Question: i create the table and search option code get form <URL>
my table one extra row taken for table data more clearance
'''
<input type="text" id="myInput" onkeyup="myFunction()" placeholder="Search for names.." title="Type in a name OF LOCO">
<table id="myTable" class="table table-striped" align="center" style="text-align:center;">
<tr class="header">
<th style="text-align:center;" rowspan="2">Loco</th>
<th style="text-align:center;" rowspan="2">TFR</th>
<th style="text-align:center;" rowspan="2">TRCTION MOTOR</th>
<th style="text-align:center;" colspan="3">Starting Current(Amps)</th>
<th style="text-align:center;" rowspan="2">Countinuous Current</th>
</tr>
<tr class="header">
<td>2 min</td>
<td>10 min</td>
<td>60 min</td>
</tr>
<tr>
<td>WAP 1</td>
<td>HETT 3900</td>
<td>TAO 659</td>
<td>1100</td>
<td>1000</td>
<td>840</td>
<td>750 Amps</td>
</tr>
<tr>
<td>WAP4</td>
<td>HETT 5400</td>
<td>HS 10250</td>
<td>1250</td>
<td>1100</td>
<td>960</td>
<td>900 Amps</td>
</tr>
<tr>
<td>WAM4 6P</td>
<td>HETT 3900</td>
<td>TAO 659</td>
<td>1100</td>
<td>1000</td>
<td>840</td>
<td>750 Amps</td>
</tr>
</table>
'''
that's my table and search code
'''
<script>
function myFunction() {
var input, filter, table, tr, td, i, txtValue;
input = document.getElementById("myInput");
filter = input.value.toUpperCase();
table = document.getElementById("myTable");
tr = table.getElementsByTagName("tr");
for (i = 0; i < tr.length; i++) {
td = tr[i].getElementsByTagName("td")[0];
if (td) {
txtValue = td.textContent || td.innerText;
if (txtValue.toUpperCase().indexOf(filter) > -1) {
tr[i].style.display = "";
} else {
tr[i].style.display = "none";
}
}
}
}
</script>
'''
normally it's seen
[
abnormality/when i search anything like that
<URL>
now seach time data show but it's show but it's start form span row. please help
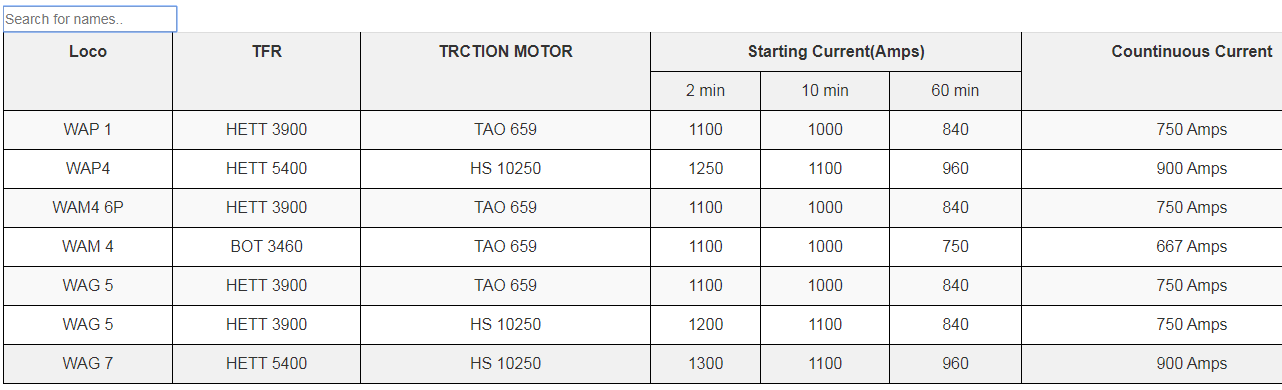
Answer: Please put this code.
'''
function myFunction() {
var input, filter, table, tr, td, i, txtValue;
input = document.getElementById("myInput");
filter = input.value.toUpperCase();
table = document.getElementById("tbody");
tr = table.getElementsByClassName("tr");
for (i = 0; i < tr.length; i++) {
td = tr[i].getElementsByTagName("td")[0];
if (td) {
txtValue = td.textContent || td.innerText;
if (txtValue.toUpperCase().indexOf(filter) > -1) {
tr[i].style.display = "";
} else {
tr[i].style.display = "none";
}
}
}
}
'''
'''
<input type="text" id="myInput" onkeyup="myFunction()" placeholder="Search for names.." title="Type in a name OF LOCO">
<table id="myTable" class="table table-striped" align="center" style="text-align:center;">
<thead>
<tr class="header">
<th style="text-align:center;" >Loco</th>
<th style="text-align:center;" >TFR</th>
<th style="text-align:center;">TRCTION MOTOR</th>
<th style="text-align:center;">Starting Current(Amps)
<table width="100%">
<tr>
<td>2 min</td>
<td>10 min</td>
<td>60 min</td>
</tr>
</table>
</th>
<th style="text-align:center;">Countinuous Current</th>
</tr>
</thead>
<tbody id="tbody">
<tr class="tr">
<td>WAP 1</td>
<td>HETT 3900</td>
<td>TAO 659</td>
<td>
<table width="100%">
<tr>
<td>1100</td>
<td>1000</td>
<td>840</td>
</tr>
</table>
</td>
<td>750 Amps</td>
</tr>
<tr class="tr">
<td>WAP 2</td>
<td>HETT 3900</td>
<td>TAO 659</td>
<td>
<table width="100%">
<tr>
<td>1100</td>
<td>1000</td>
<td>840</td>
</tr>
</table>
</td>
<td>750 Amps</td>
</tr>
<tr class="tr">
<td>WAP 3</td>
<td>HETT 3900</td>
<td>TAO 659</td>
<td>
<table width="100%">
<tr>
<td>1100</td>
<td>1000</td>
<td>840</td>
</tr>
</table>
</td>
<td>750 Amps</td>
</tr>
<tbody>
</table>
'''